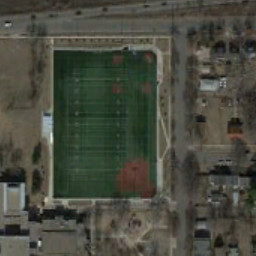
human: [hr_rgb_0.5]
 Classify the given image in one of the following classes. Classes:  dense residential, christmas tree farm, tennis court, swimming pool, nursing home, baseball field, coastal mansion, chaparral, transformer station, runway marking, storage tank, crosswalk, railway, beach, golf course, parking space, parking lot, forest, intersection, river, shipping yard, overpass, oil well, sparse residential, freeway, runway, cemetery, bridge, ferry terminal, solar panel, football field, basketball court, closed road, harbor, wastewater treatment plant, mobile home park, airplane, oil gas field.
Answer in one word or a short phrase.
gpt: football field